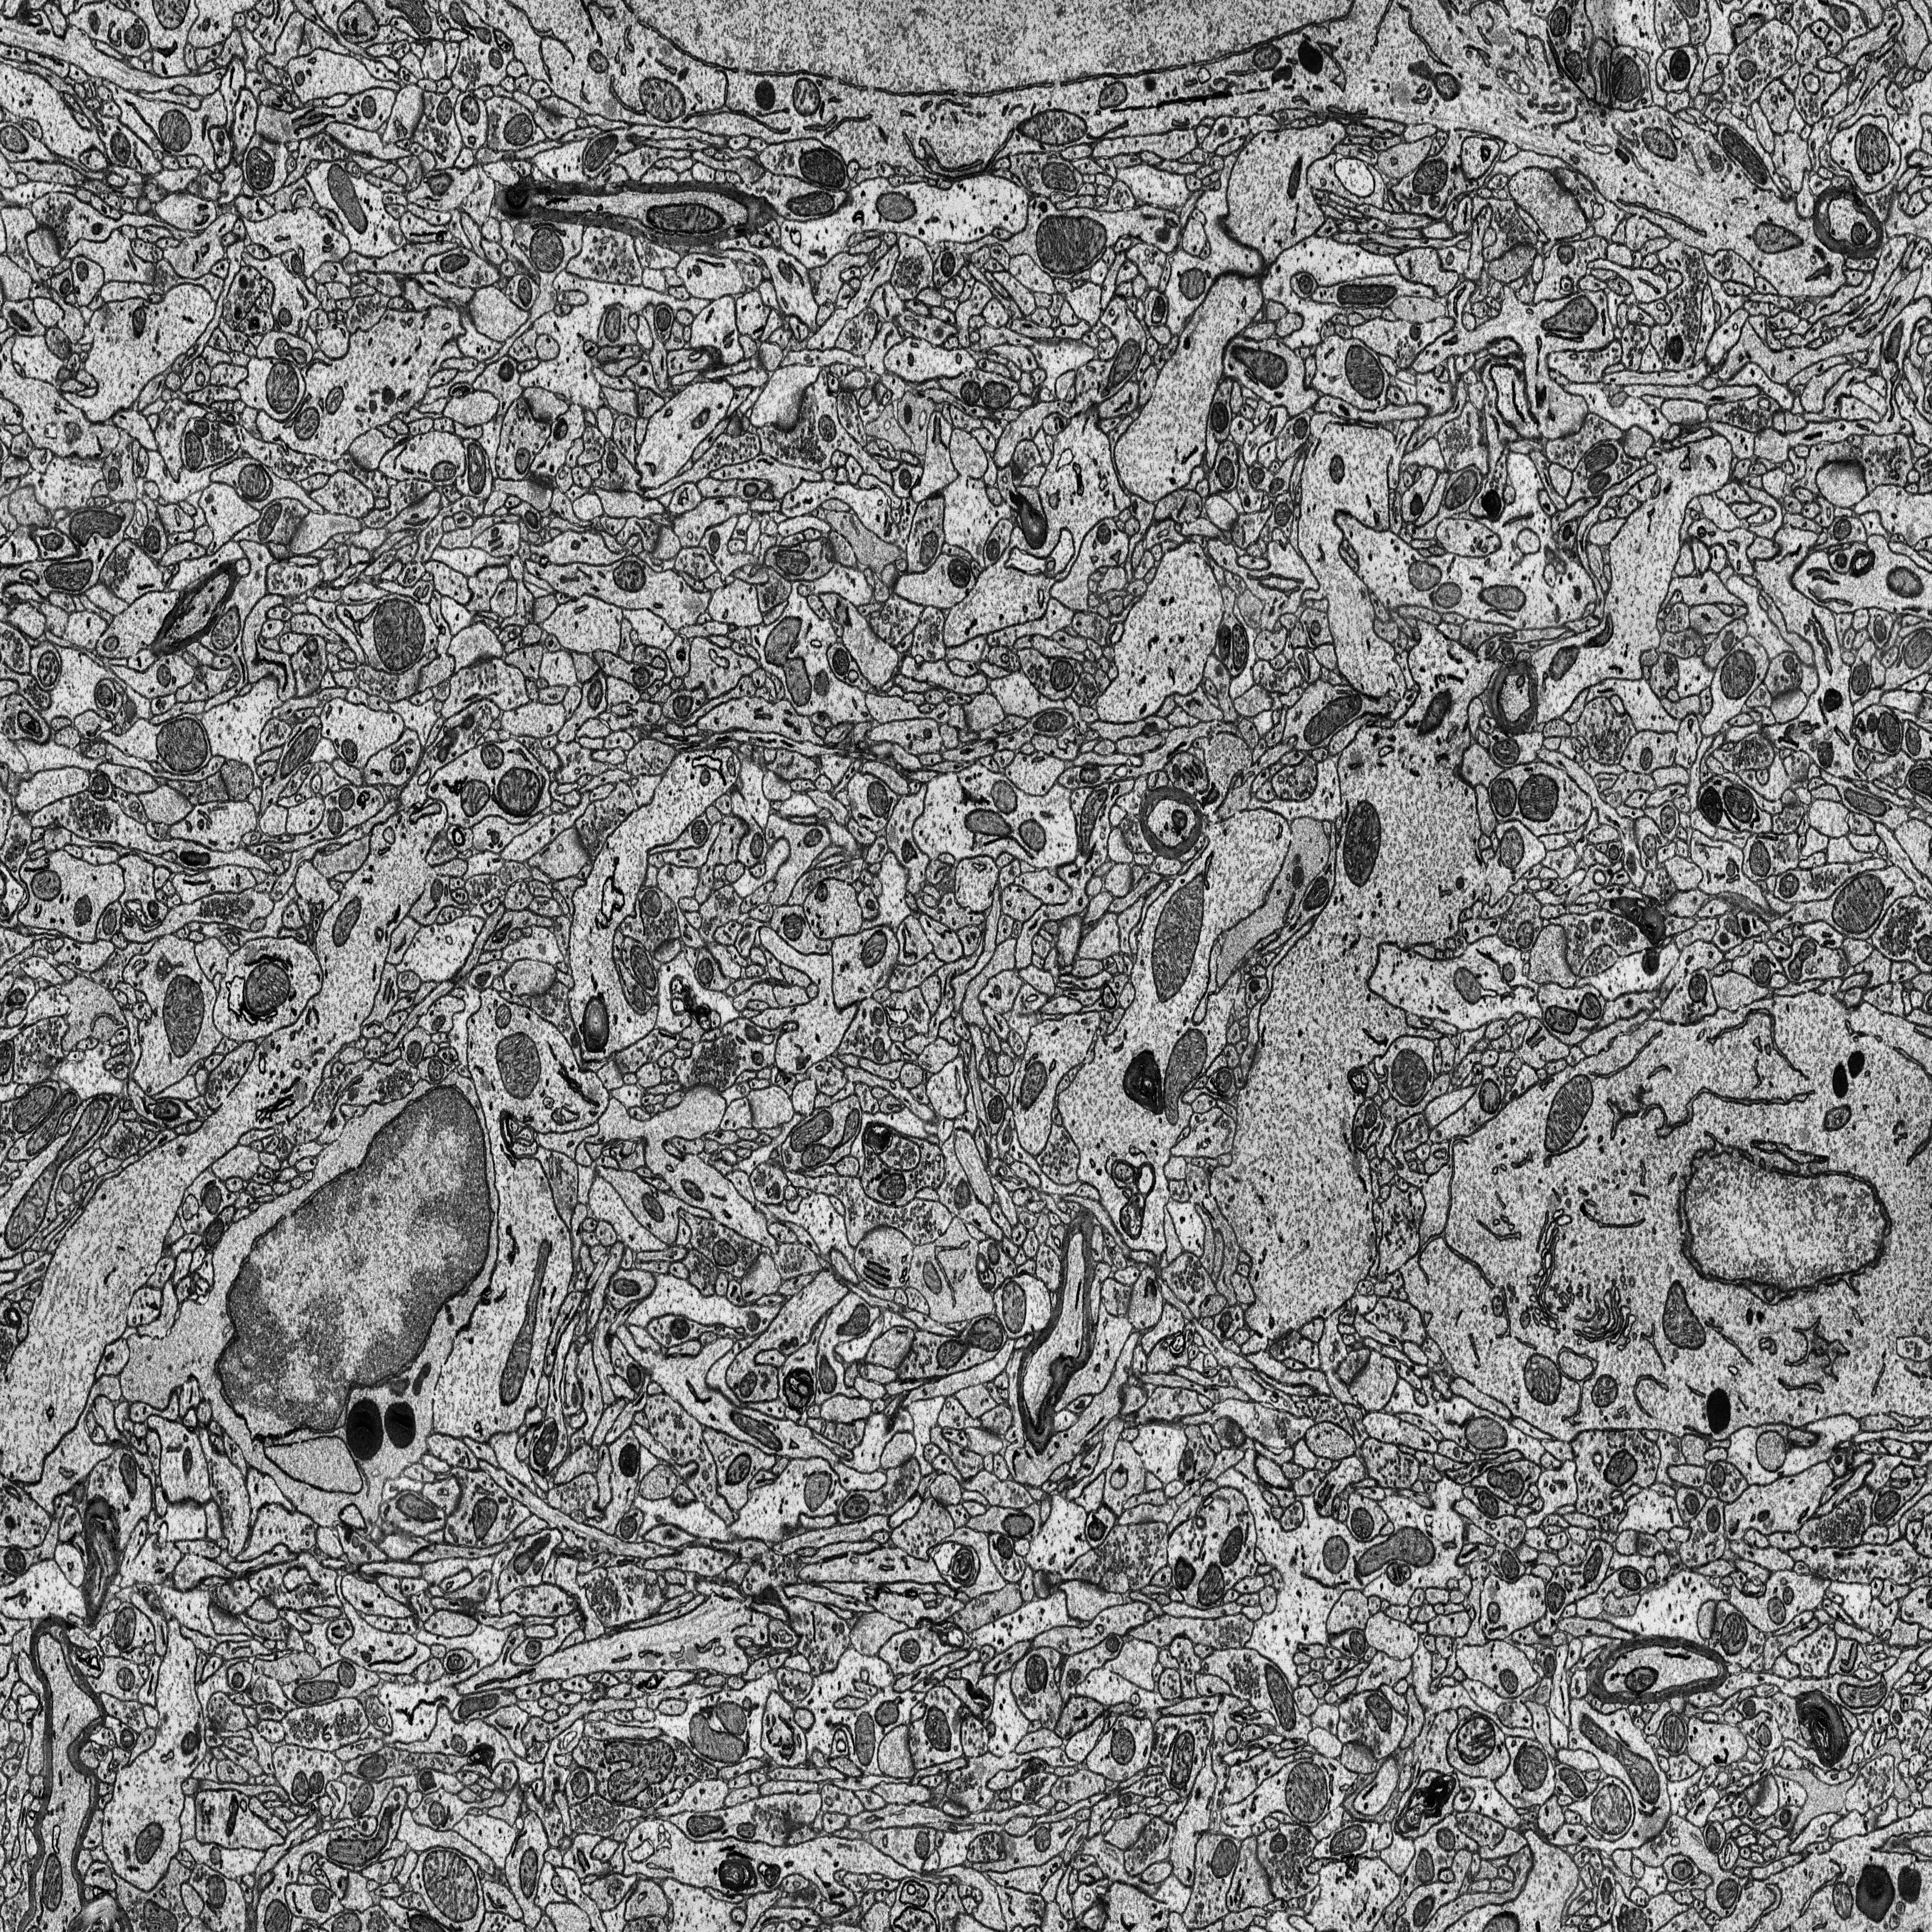
Electron microscopy slice of rat cortex tissue
Slice depth (z): 119
Mitochondria instances in slice: 402